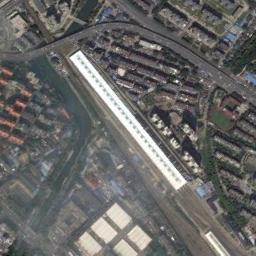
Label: railway_station